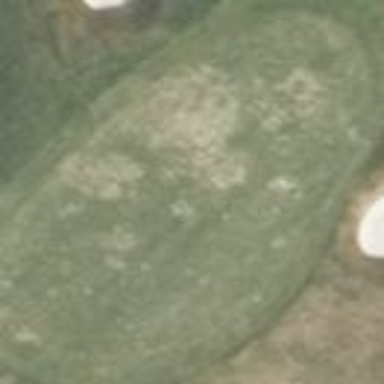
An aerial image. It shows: Golf green.